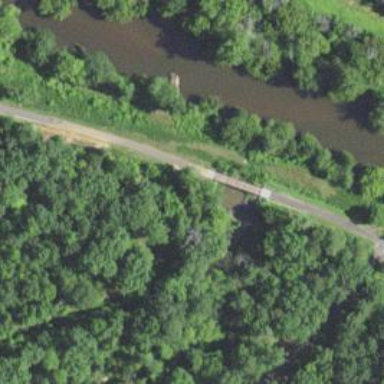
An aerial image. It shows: Bridge over cycleway.